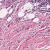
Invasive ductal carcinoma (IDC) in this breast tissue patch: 1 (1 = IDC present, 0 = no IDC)